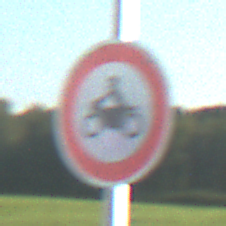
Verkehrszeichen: VerbotKraftraeder
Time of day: MorningAfternoon
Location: Outdoor (Nature)
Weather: Clear
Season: NotSpecified
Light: Natural